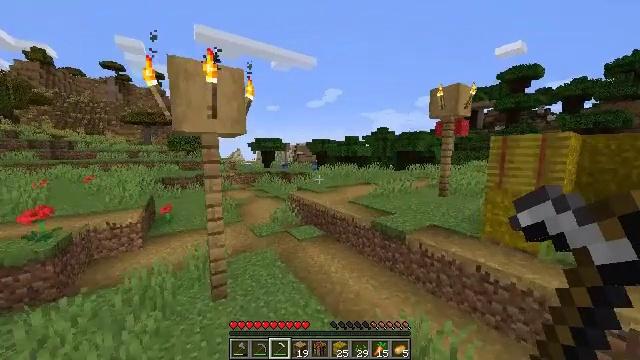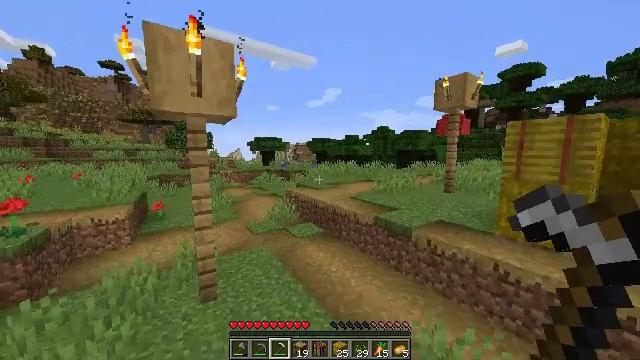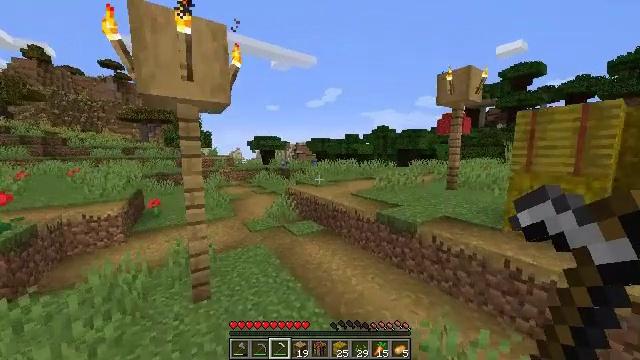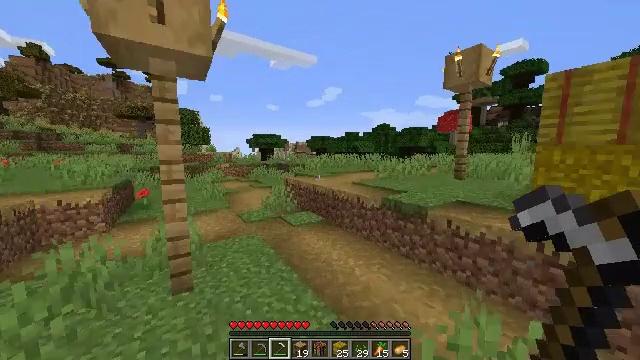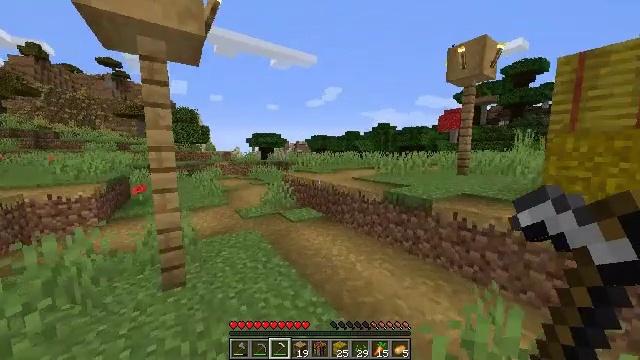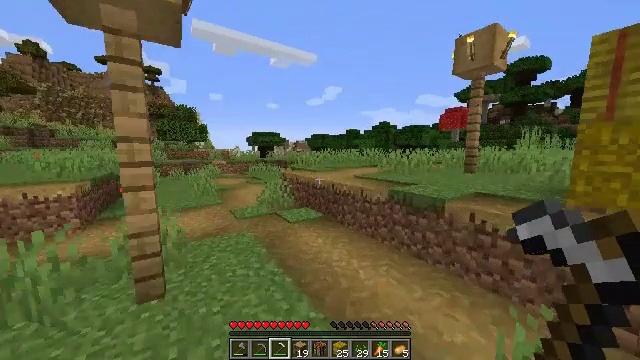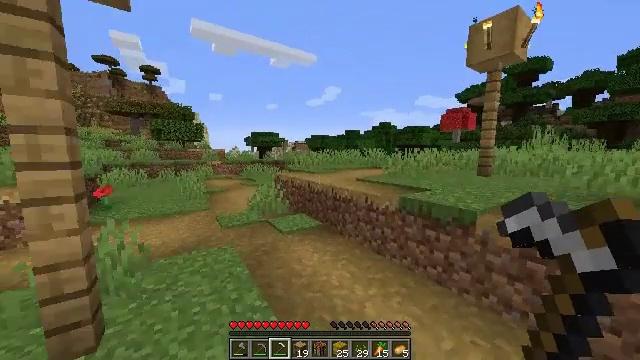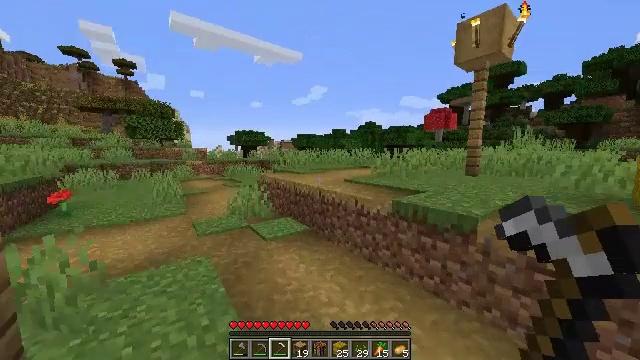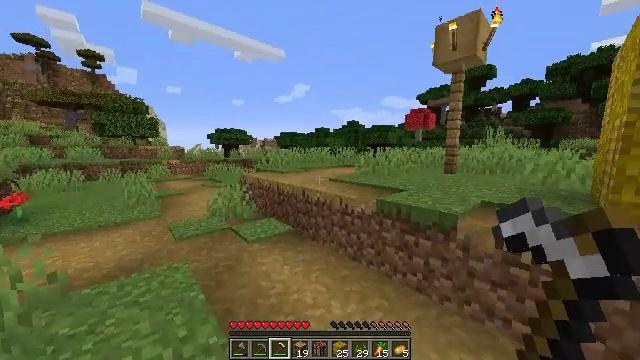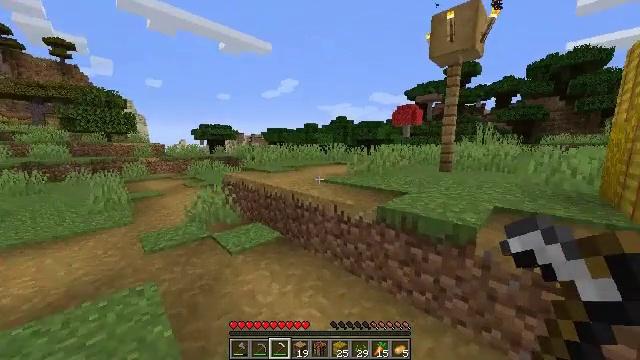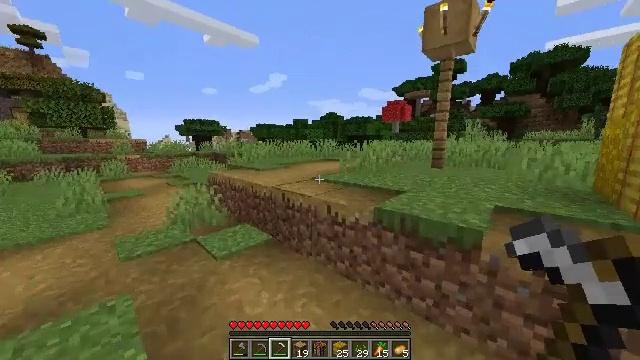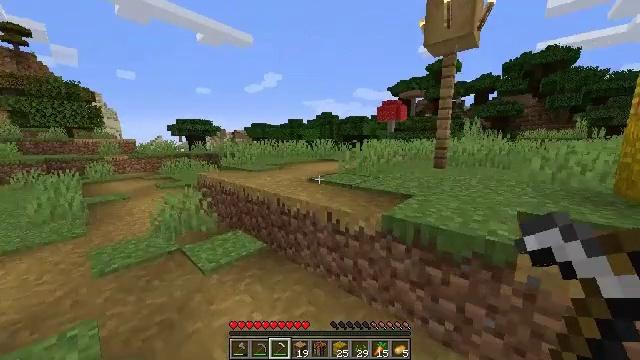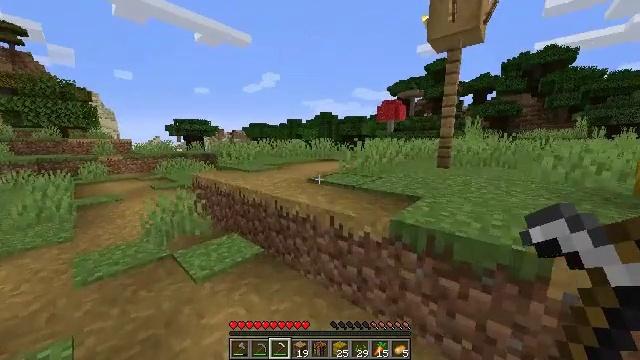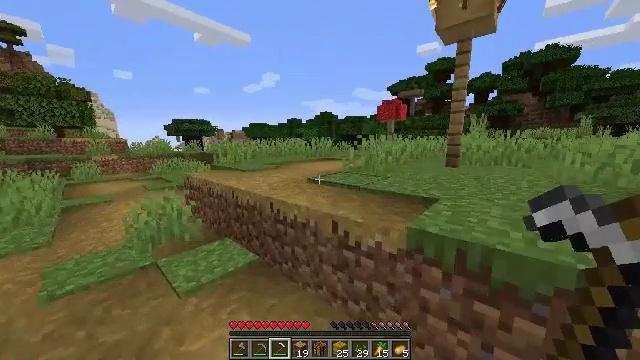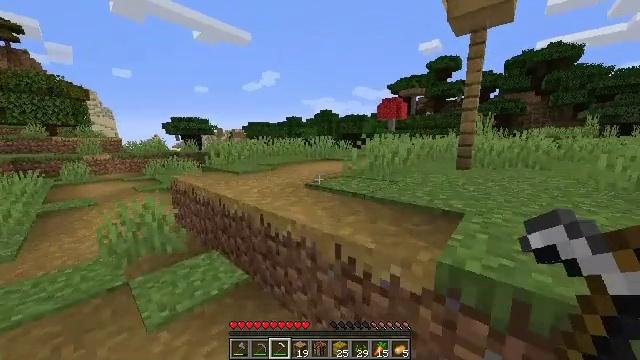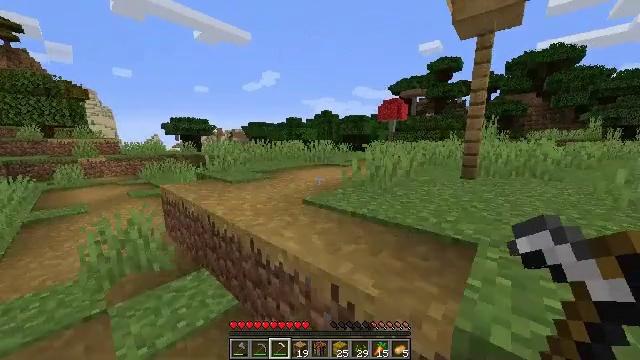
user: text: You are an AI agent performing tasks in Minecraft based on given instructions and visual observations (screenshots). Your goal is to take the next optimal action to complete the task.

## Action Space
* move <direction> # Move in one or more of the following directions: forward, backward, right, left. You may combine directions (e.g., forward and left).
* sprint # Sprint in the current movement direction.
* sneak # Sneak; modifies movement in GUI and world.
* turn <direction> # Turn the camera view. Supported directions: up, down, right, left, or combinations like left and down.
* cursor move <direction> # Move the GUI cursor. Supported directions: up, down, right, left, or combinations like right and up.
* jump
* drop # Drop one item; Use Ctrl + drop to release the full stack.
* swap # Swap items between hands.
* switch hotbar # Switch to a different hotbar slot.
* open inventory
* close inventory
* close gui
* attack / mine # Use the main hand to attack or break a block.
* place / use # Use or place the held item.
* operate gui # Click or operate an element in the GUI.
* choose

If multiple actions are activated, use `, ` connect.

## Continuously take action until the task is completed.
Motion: motion action
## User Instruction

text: Mine oak leaves.
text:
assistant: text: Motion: move forward, sprint, jump
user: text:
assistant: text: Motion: move forward, sprint
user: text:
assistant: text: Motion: move forward, sprint
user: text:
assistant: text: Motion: move forward, sprint
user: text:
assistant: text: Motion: move forward, sprint
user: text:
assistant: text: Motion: move forward, sprint
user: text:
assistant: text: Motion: move forward, sprint, turn right
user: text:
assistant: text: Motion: move forward, sprint, turn right
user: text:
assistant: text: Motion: move forward, sprint, turn right
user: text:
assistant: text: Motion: move forward, sprint, turn right and down
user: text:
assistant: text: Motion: move forward, sprint, turn right
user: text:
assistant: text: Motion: move forward, sprint
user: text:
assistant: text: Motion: move forward, sprint
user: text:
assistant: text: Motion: move forward, sprint
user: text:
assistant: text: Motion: move forward, sprint, jump
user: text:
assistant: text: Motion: move forward, sprint, jump
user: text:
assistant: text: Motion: move forward, sprint, turn left, jump
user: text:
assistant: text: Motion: move forward, sprint, turn left, jump
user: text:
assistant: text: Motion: move forward, sprint, turn left, jump
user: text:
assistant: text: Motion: move forward, sprint, turn left, jump
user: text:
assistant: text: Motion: move forward, sprint, turn left and down, jump
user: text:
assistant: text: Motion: move forward, sprint, turn left, jump
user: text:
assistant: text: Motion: move forward, sprint, turn left, jump
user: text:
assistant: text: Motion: move forward, sprint, turn left, jump
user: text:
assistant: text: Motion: move forward and move right, sprint, jump
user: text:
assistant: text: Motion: move forward and move right, sprint, jump
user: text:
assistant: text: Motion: move forward and move right, sprint, jump
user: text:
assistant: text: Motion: move forward and move right, sprint, jump
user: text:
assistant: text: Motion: move forward and move right, sprint, jump
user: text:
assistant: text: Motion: move forward and move right, sprint, jump